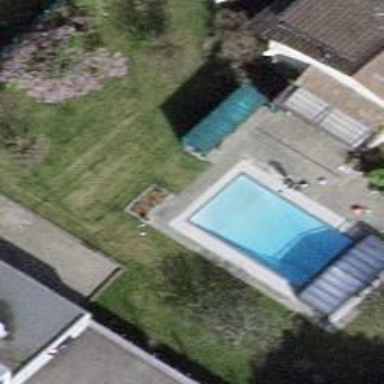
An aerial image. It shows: Swimming pool located in leisure land.